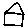
Label: house